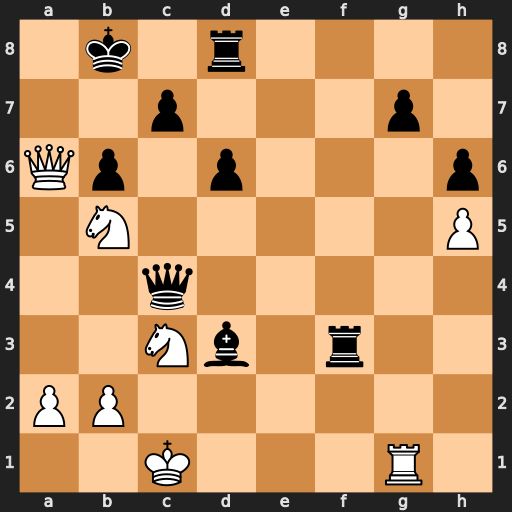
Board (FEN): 1k1r4/2p3p1/Qp1p3p/1N5P/2q5/2Nb1r2/PP6/2K3R1
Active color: w
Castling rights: -
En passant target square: -
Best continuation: Qa7+ Kc8 Qa8+ Kd7 Qxf3